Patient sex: M
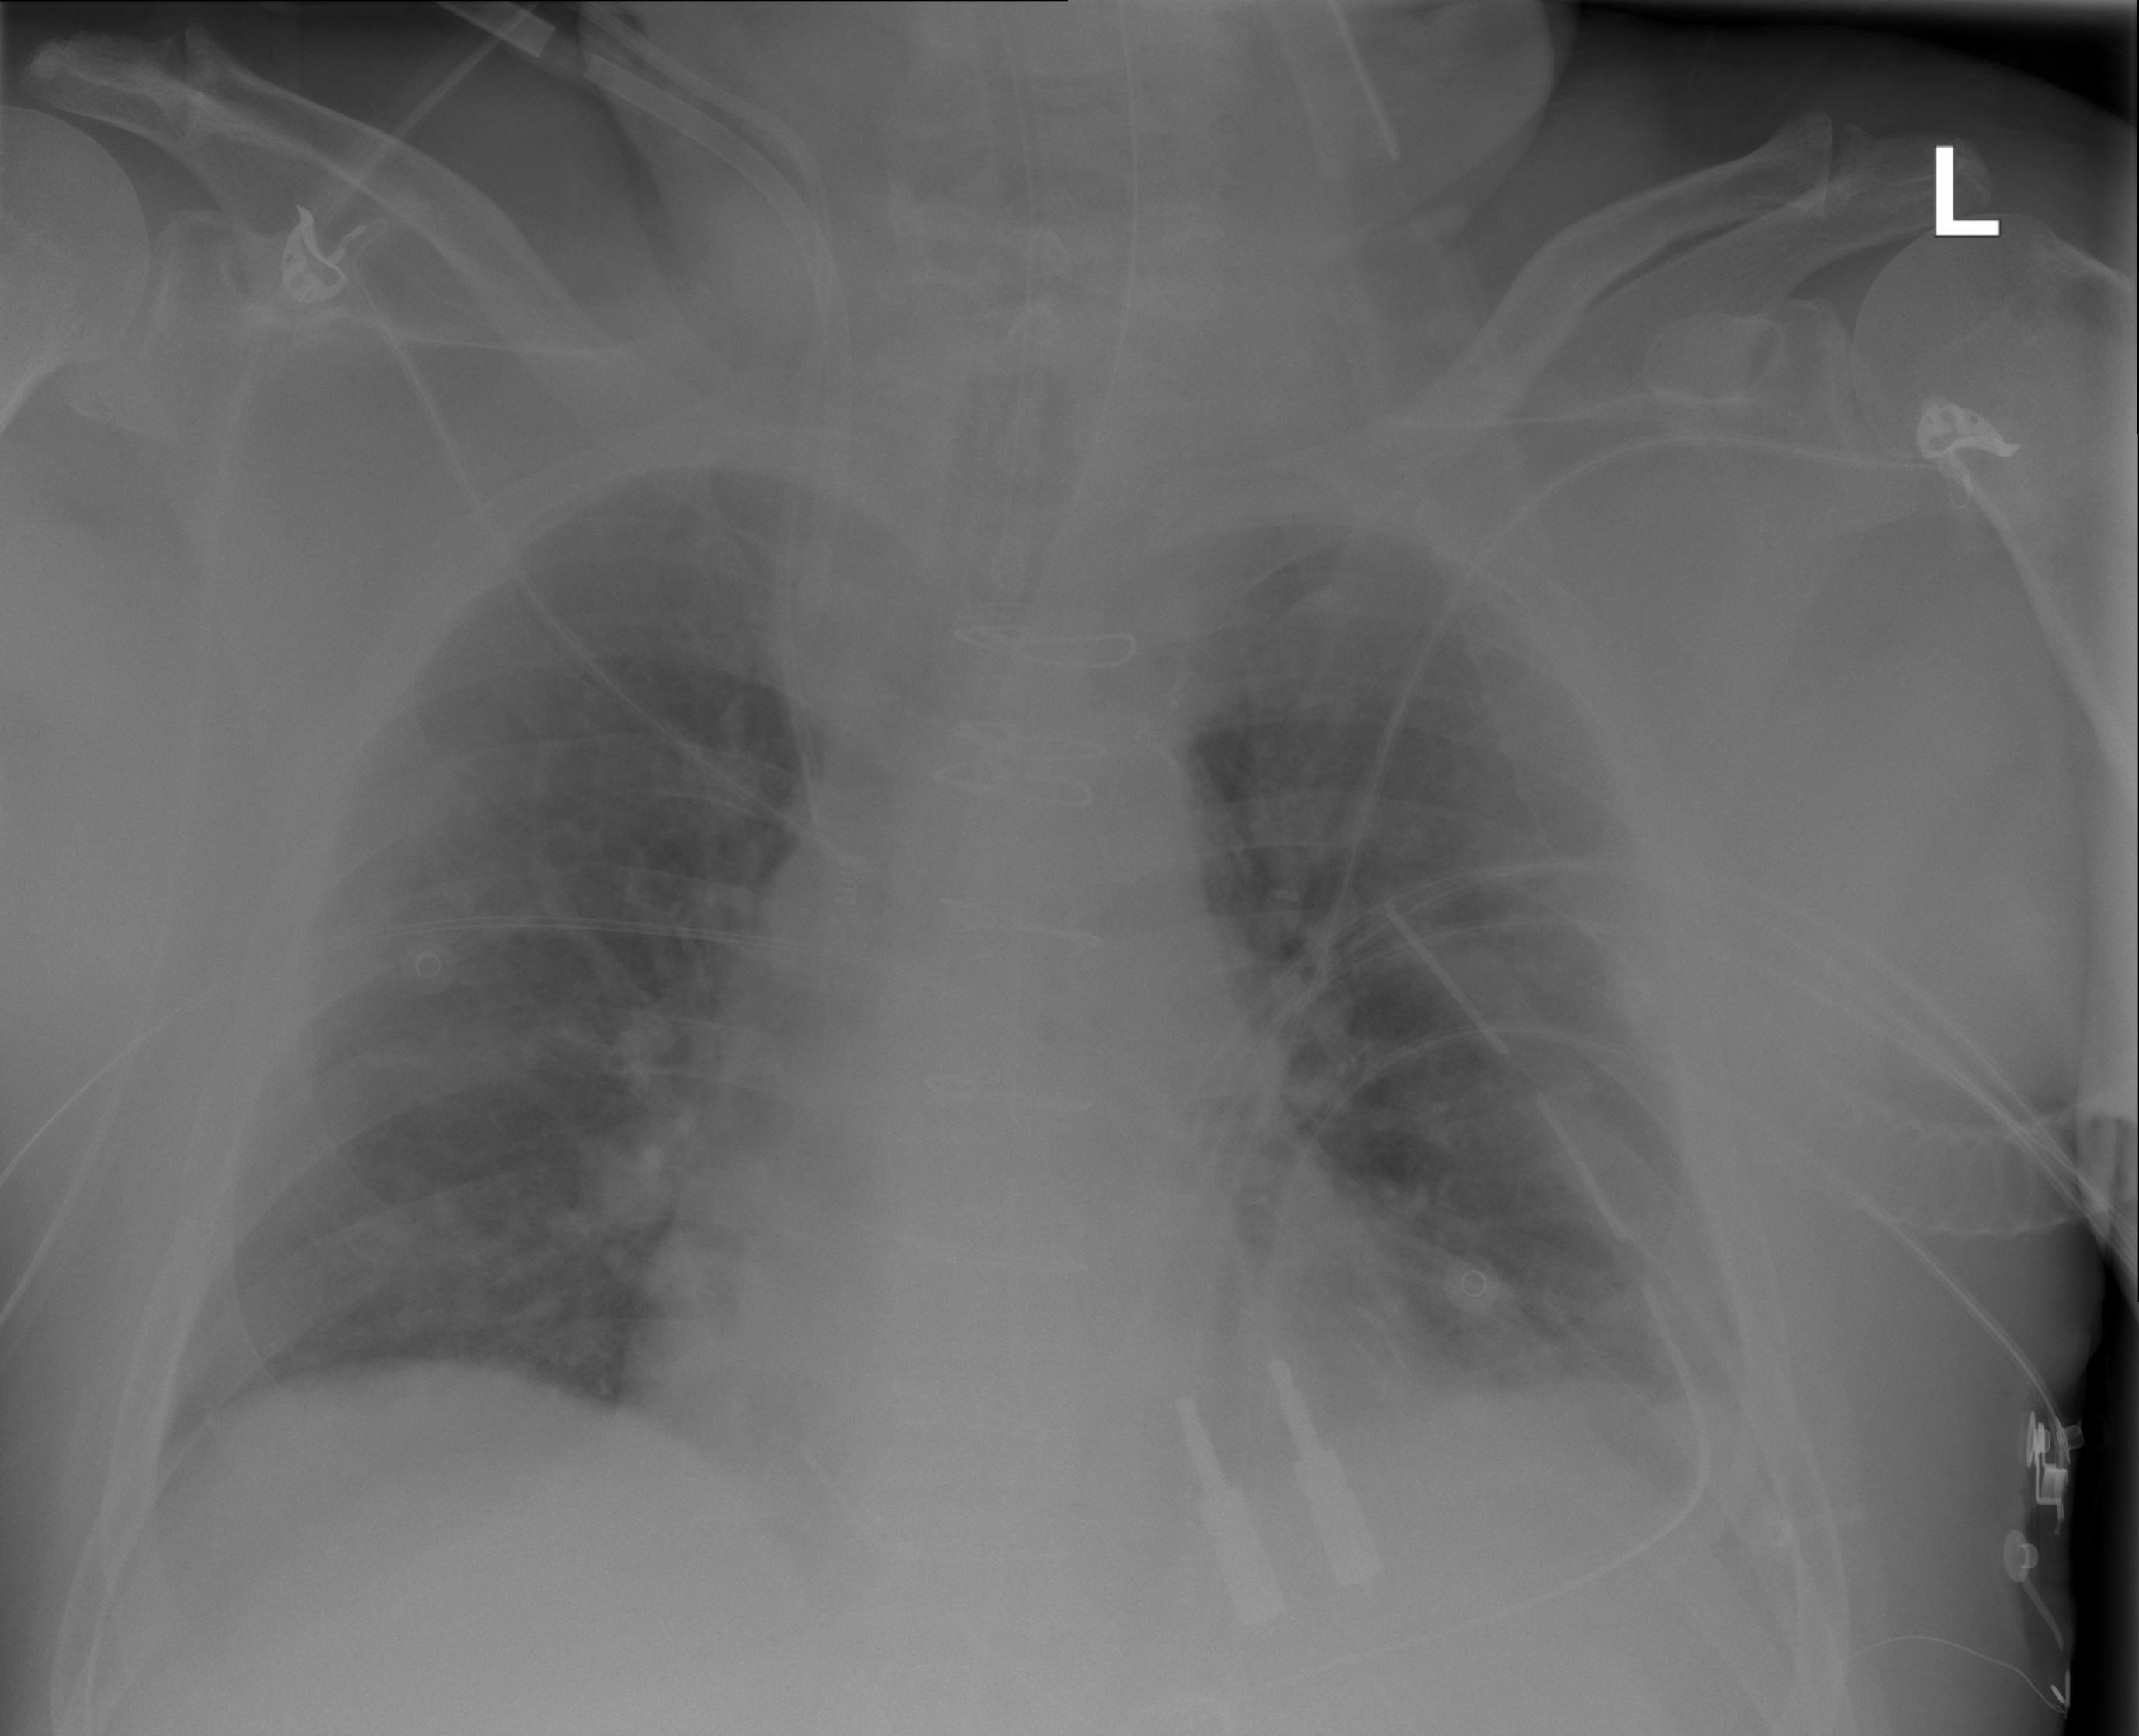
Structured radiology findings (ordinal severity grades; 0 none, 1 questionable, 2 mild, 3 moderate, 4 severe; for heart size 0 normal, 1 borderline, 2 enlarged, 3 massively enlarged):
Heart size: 0
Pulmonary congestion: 0
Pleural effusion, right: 0
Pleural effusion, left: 0
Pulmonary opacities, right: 0
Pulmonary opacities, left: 0
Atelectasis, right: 2
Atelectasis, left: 2